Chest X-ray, PA view. Patient: 80 years old, sex M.
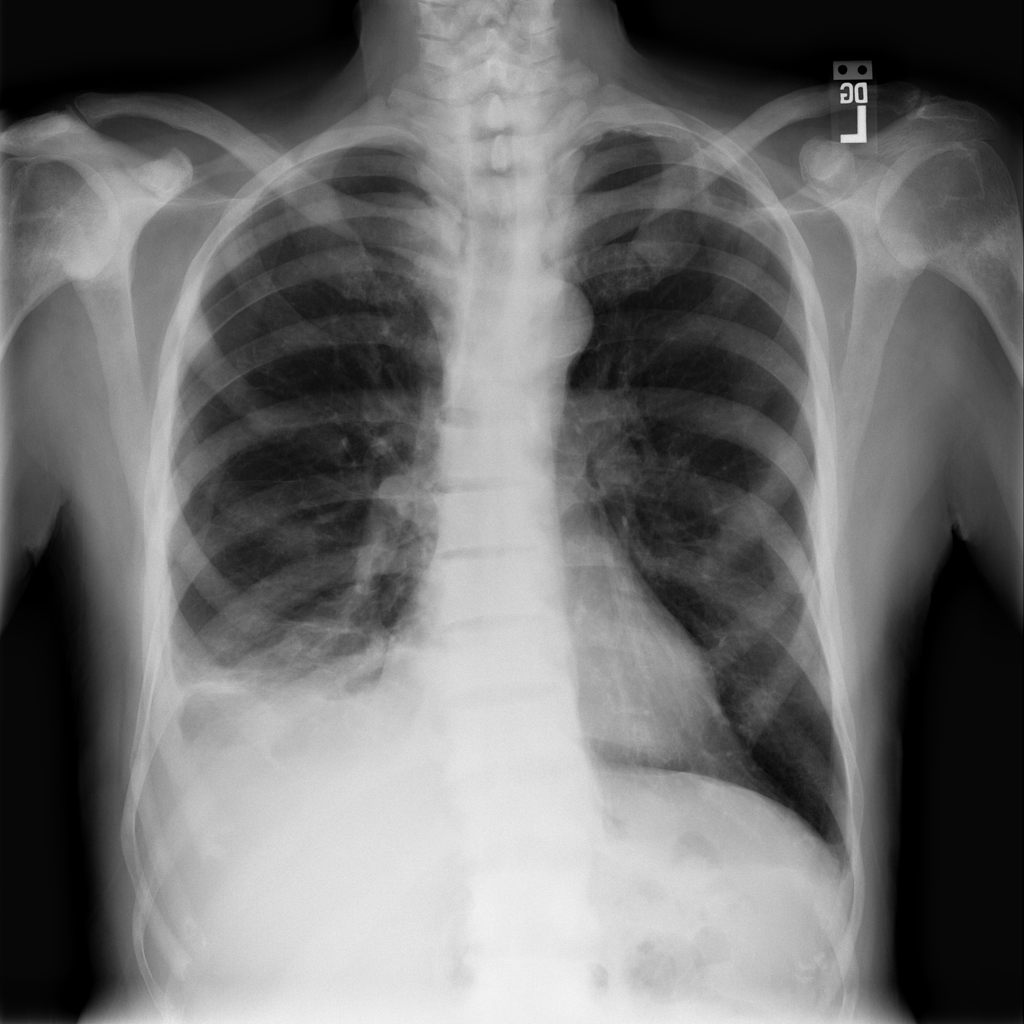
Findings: Effusion